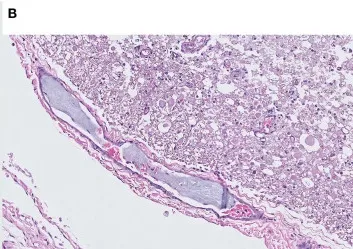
Histopathological findings of a fibrocartilaginous embolism at the C5 spinal cord level. (B) A small artery with a fibrocartilaginous embolus within its lumen. Hematoxylin and eosin, x200 magnification.
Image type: pathology (h&e)